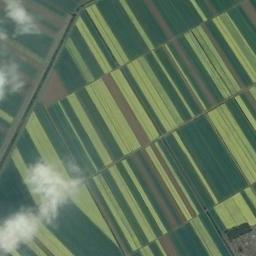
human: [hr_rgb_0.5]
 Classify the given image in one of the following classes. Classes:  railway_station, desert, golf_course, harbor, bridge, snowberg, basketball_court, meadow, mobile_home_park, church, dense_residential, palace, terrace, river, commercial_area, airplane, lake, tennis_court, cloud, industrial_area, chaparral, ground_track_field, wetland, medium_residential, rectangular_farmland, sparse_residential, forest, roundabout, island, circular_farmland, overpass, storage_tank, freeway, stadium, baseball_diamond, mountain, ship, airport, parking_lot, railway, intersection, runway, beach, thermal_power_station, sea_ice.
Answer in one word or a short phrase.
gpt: rectangular_farmland